Question: Is it possible to take screen shot of the WeemoVideoInFrame ? I have tried the following code and it gives me this. I think I need to acquire a reference of the underlying Surface to be able to take screenshots but is there really no way of achieving this? Can some one recommend a workaround this?
'''
view.setDrawingCacheEnabled(true);
Bitmap bitmap = Bitmap.createBitmap(view.getWidth(), view.getHeight(), Bitmap.Config.ARGB_8888);
Canvas canvas = new Canvas(bitmap);
view.draw(canvas);
'''

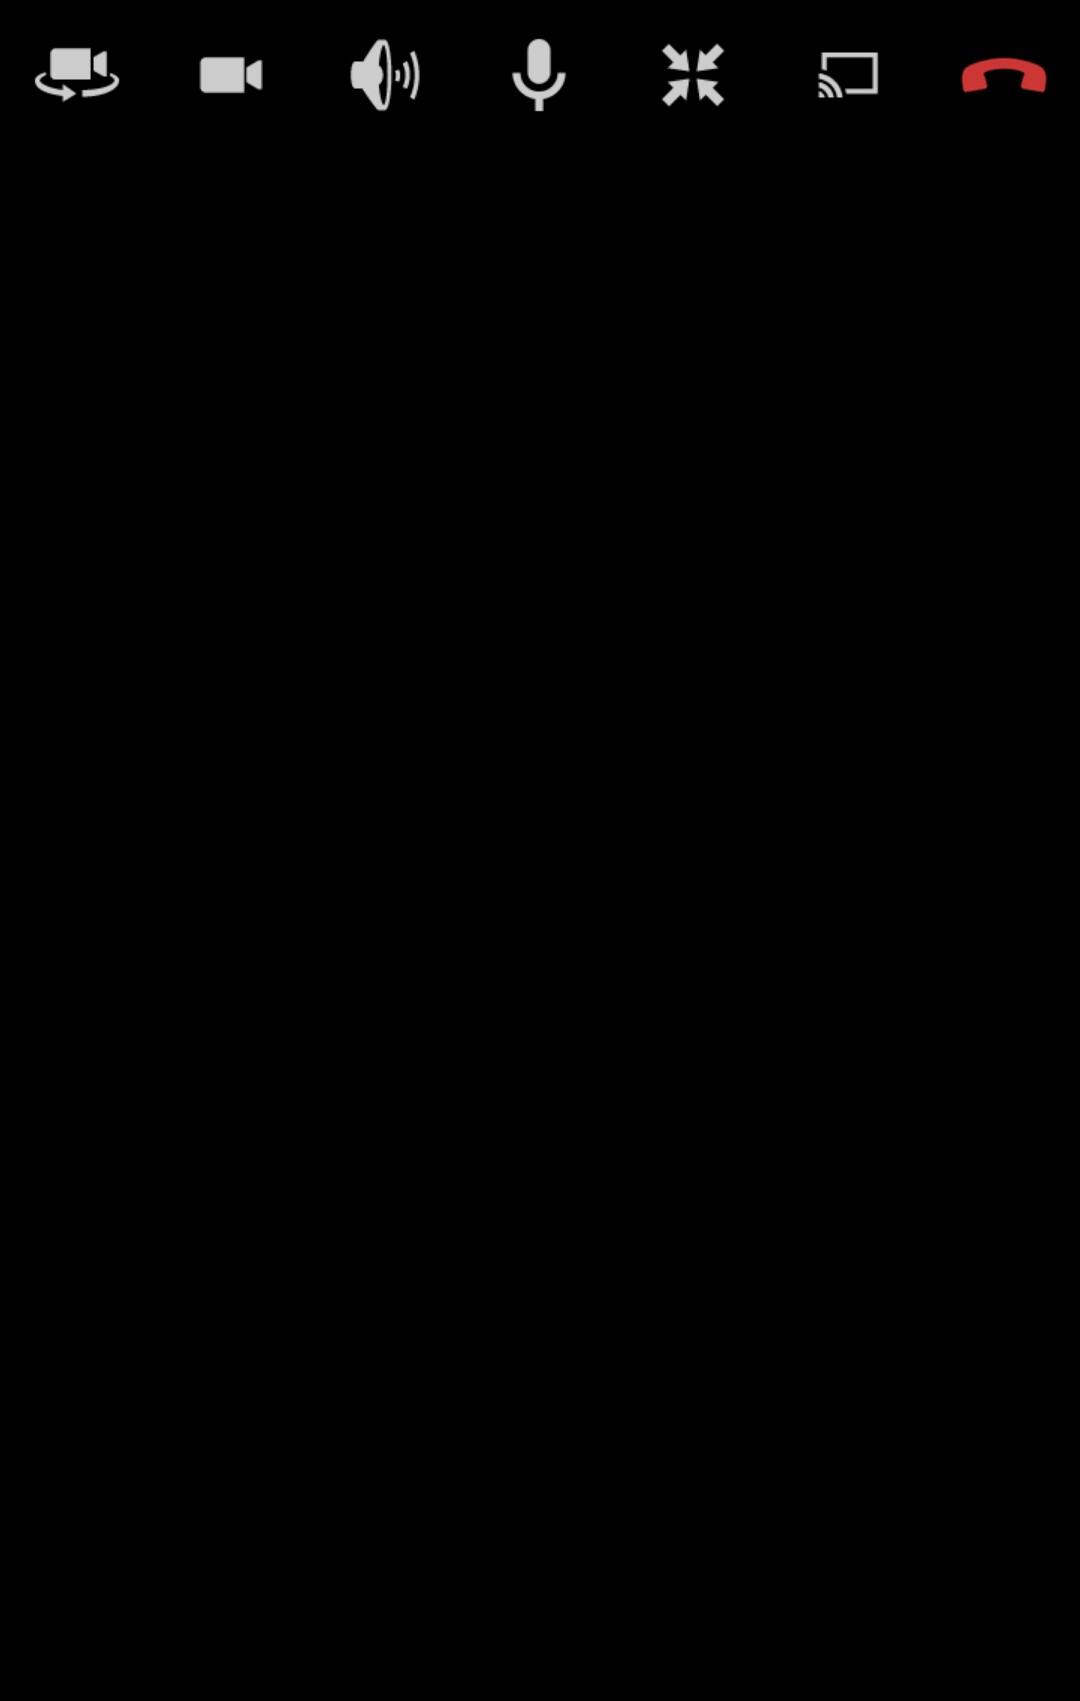
Answer: Unfortunately, the internal View used to render the video frames is a TextureView, and therefore you can't request the drawing cache (TextureView is HardwareAccelerated).
Moreover, <URL> specifies that:
> public final void draw (Canvas canvas)Subclasses of TextureView cannot do their own
rendering with the Canvas object.
So, your 'draw()' call will have no effect on the TextureView.
Maybe you could try to use the 'getBitmap()' method on the internal TextureView but I can't guarantee you this will work.
At this time, there is no such feature on the Weemo SDK, but we're investigating to provide a more convenient way of capturing these frames.
Also, it would be interesting for us to better understand your use case. Maybe you could share a bit more on what you are trying to achieve. This could help us design anew SDK feature that will best fit your needs.
To get a reference to this 'TextureView', simply browse the view hierarchy.
You could for example do this:
'''
WeemoVideoInFrame videoFrame = getView().findViewById(R.id.video_frame);
findTextureView(videoFrame);
/* ... */
TextureView findTextureView(WeemoVideoInFrame frame) {
for (int index = 0; index < frame.getChildCount(); index++) {
View child = frame.getChildAt(index);
if(child instanceof TextureView) {
return (TextureView) child;
}
}
return null;
}
'''
But keep in mind that this behavior is not guaranteed.